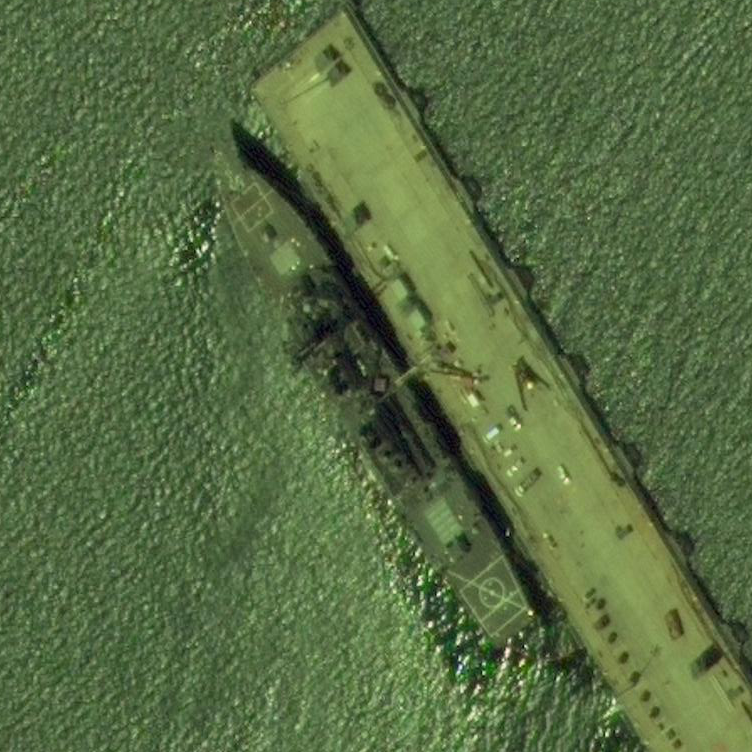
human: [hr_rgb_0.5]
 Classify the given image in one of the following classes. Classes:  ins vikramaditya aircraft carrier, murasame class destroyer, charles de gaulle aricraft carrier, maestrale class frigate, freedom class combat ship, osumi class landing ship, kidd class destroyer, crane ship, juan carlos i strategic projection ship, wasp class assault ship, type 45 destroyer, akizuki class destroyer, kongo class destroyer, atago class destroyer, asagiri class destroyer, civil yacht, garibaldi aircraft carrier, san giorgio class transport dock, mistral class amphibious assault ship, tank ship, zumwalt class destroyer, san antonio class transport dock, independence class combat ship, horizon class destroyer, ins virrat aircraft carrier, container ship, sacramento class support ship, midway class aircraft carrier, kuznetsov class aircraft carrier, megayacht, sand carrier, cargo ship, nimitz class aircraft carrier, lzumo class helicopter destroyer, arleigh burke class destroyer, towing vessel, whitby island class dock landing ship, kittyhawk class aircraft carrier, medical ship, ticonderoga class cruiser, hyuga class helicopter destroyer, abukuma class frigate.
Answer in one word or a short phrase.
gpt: Arleigh Burke class destroyer